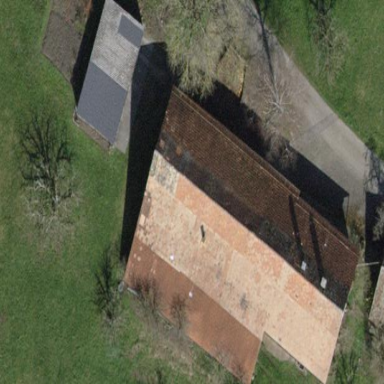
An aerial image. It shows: Maroon building with gabled roof.